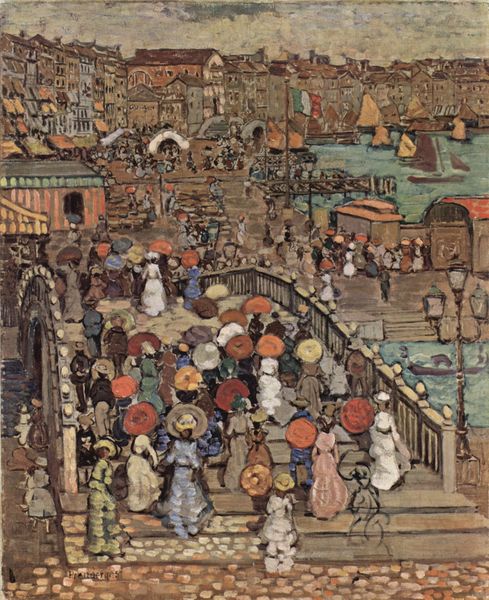
Titel: Ponte della Paglia, Venedig
Künstler: Maurice Brazil Prendergast
Standort: Washington (District of Columbia)
Institution: Phillips Memorial Gallery
Schlagwörter: blau, himmel, mann, meer, wasser, wolken, fluss, frauen, gelb, grün, impressionismus, menschen, see, stadt, ufer, braun, bunt, damen, fenster, frankreich, frau, grau, holz, hut, hüte, kleid, kleider, laterne, laternen, licht, orange, schwarz, weiss, zeichnung, dach, gebäude, haus, rot, schirm, fest, menge, steine, häuser, brücke, gewänder, personen, boot, boote, schiffe, segel, segelschiffe, sommer, strand, wellen, bogen, divisionismus, fassaden, italien, pflaster, vedute, venedig, fahne, flagge, tricolor, trikolore, russland, dächer, farbe, hütten, markt, platz, hafen, bogenbrücke, kai, bootssteg, steg, treppe, treppen, tricolore, weiblich, geländer, stufen, segelboote, impression, stadtansicht, punkte, palazzi, balustrade, schirme, kugeln, tupfer, ölmalerei, gruppenbild, regatta, wolkne, farbtupfer, kandinsky, sonnentag, zelt, vogelschau, lagune, himmels, harfen, lange kleider, pointillismus, sonnenschirme, farbpunkte, hafenstadt, tourismus, touristen, gondel, gondeln, massen, rialto, blaues meer, wimmelbild, stadtleben, strassenlampen, steinpflaster, frauentag, maurice prendergast, pontile, prendergast, san zaccaria, san zaccharia, stadt italien, meschnen, menschen#